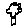
Label: tree